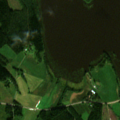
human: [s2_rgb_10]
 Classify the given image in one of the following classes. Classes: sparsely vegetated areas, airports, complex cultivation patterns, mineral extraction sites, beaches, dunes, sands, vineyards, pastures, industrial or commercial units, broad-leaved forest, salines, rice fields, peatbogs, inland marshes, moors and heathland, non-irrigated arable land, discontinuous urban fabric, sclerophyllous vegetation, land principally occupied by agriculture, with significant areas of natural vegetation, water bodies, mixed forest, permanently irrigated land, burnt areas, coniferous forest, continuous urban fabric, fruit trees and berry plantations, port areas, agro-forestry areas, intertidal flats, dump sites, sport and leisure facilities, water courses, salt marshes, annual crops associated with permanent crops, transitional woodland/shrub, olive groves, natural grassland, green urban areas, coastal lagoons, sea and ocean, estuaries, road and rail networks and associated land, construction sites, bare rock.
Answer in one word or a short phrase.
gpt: land principally occupied by agriculture, with significant areas of natural vegetation, coniferous forest, mixed forest, transitional woodland/shrub, water bodies